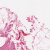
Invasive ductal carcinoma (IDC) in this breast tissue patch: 0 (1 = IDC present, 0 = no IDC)